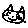
Label: cat